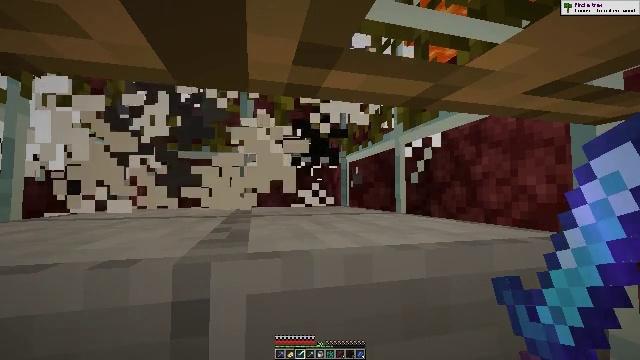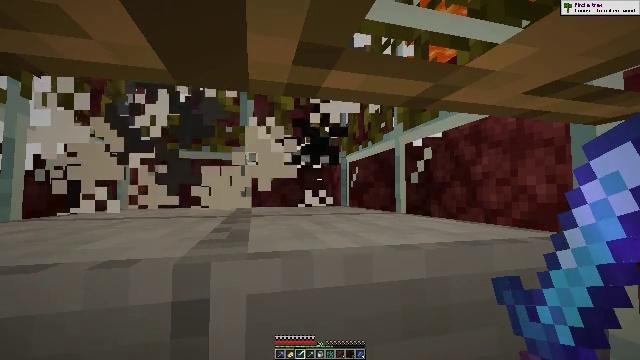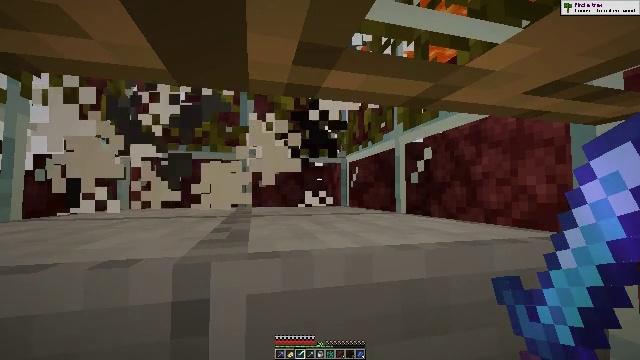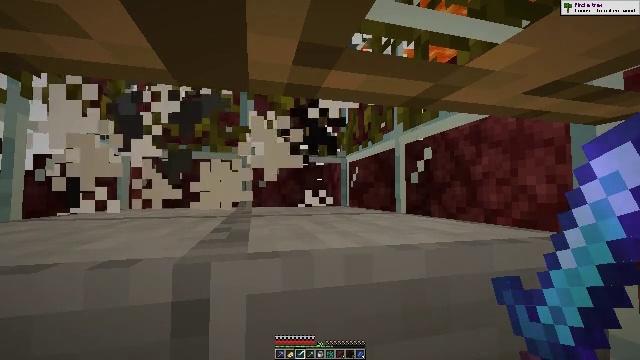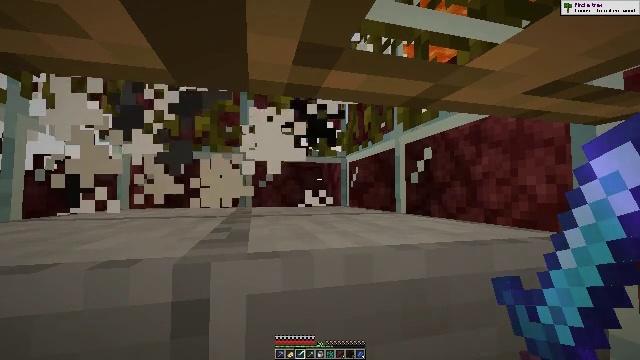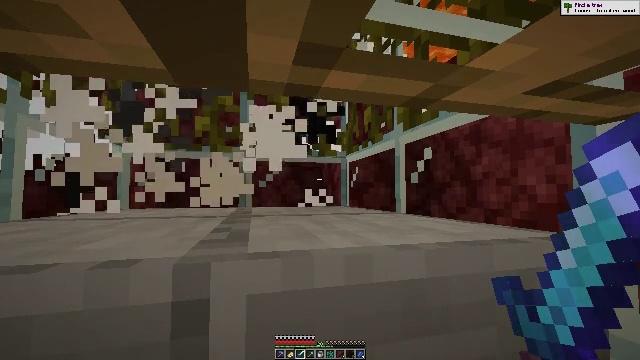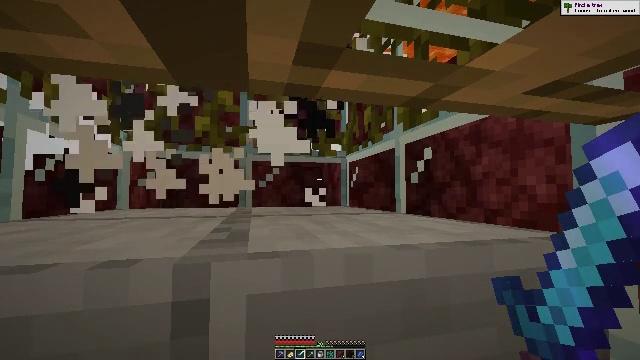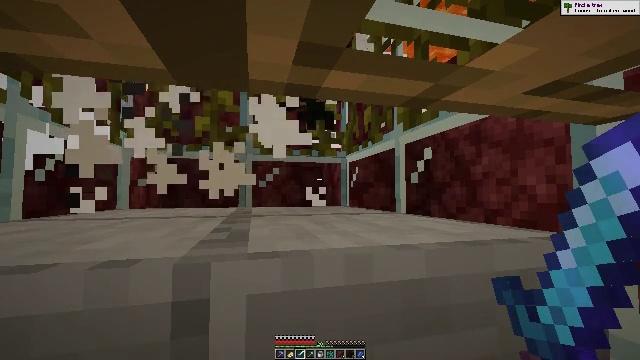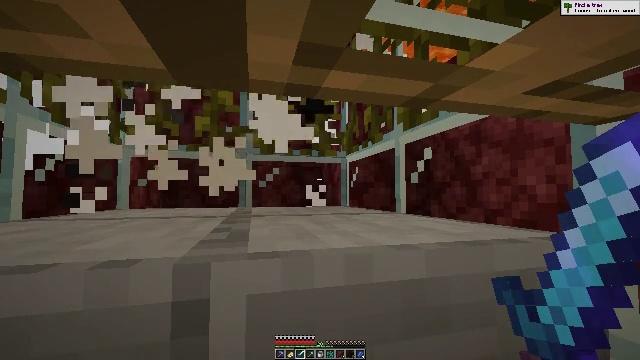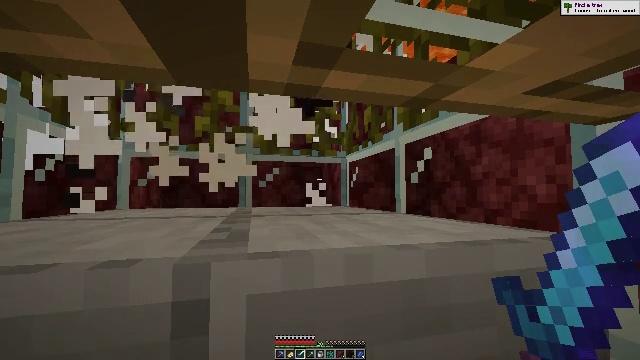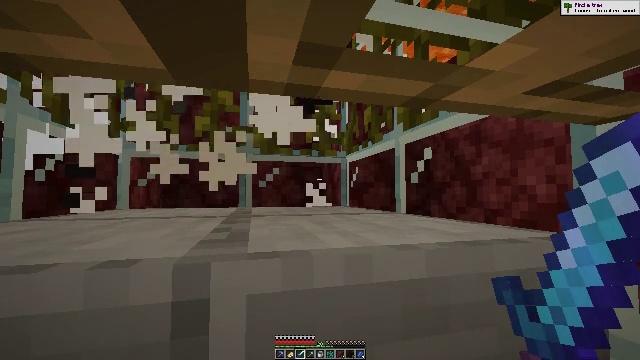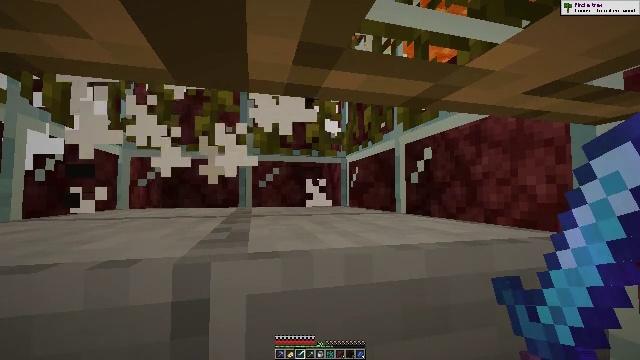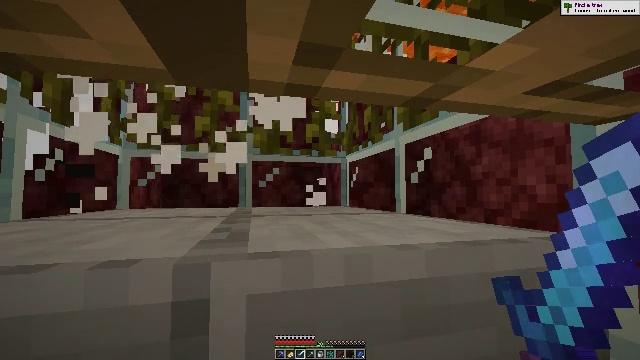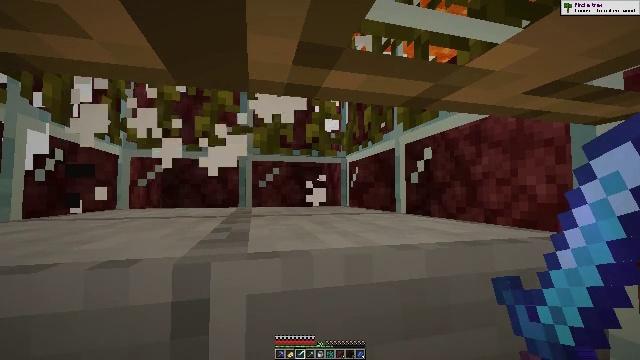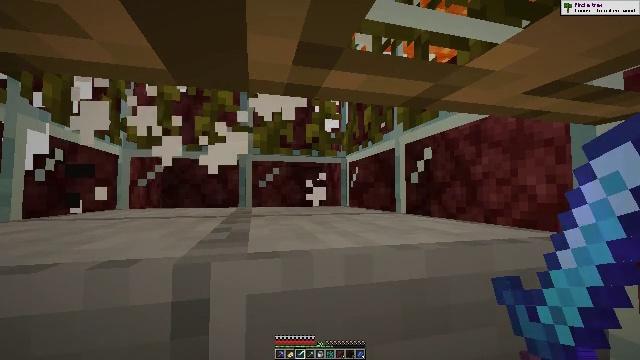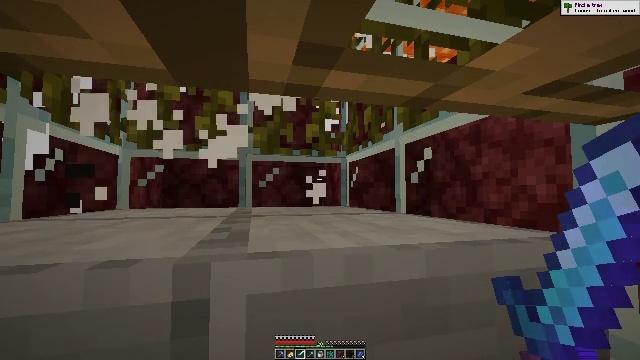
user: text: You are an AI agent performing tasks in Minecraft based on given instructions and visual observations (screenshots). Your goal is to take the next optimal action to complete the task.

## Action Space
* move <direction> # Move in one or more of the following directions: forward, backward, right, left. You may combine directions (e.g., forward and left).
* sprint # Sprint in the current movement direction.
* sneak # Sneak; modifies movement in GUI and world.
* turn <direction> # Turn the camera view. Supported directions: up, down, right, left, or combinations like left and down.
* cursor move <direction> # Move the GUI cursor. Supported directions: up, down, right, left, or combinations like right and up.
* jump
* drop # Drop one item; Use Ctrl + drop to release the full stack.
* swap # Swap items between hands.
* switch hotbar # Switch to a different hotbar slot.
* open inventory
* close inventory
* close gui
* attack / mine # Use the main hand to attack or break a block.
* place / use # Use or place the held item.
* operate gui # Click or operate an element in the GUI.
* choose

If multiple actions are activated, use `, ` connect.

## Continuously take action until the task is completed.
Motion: motion action
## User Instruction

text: Mine the yellow shulker box.
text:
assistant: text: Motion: no_op
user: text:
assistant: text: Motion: no_op
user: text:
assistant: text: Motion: no_op
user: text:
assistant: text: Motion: no_op
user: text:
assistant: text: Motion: no_op
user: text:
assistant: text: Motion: no_op
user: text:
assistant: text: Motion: no_op
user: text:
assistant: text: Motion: no_op
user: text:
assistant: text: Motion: no_op
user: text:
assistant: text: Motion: no_op
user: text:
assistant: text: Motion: no_op
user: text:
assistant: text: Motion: no_op
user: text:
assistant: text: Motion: no_op
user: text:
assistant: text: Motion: no_op
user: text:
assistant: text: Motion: no_op
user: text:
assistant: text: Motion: no_op
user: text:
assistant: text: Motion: no_op
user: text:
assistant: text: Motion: no_op
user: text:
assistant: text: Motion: no_op
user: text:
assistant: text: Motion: no_op
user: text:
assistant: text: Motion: no_op
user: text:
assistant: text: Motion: no_op
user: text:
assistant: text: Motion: no_op
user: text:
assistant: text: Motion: no_op
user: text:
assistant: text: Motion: no_op
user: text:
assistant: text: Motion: no_op
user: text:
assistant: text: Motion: no_op
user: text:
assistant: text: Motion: no_op
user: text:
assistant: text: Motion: no_op
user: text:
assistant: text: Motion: no_op